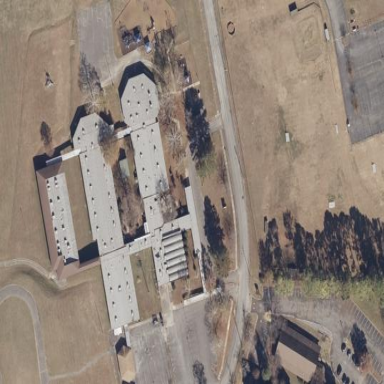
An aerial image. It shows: School.